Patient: sex F, age 68
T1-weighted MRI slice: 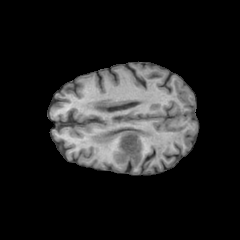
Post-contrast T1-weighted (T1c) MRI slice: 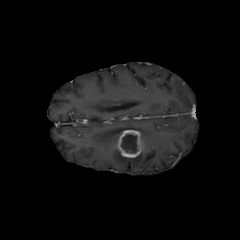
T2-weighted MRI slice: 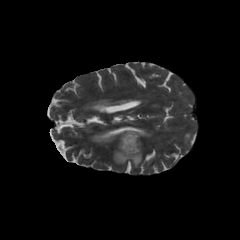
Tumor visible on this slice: yes
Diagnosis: Glioblastoma, IDH-wildtype
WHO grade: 4